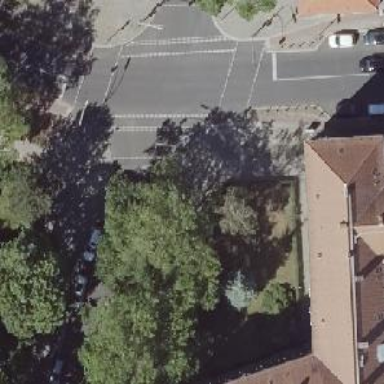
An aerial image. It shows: Road with traffic signals for signaling.